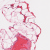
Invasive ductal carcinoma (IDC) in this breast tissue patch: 0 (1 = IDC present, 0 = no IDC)